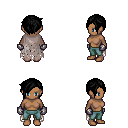
a pixel art fantasy rpg character, female body template, human, dark skin, gray tattered cape, teal pants, black pixie cut hairstyle, metal gloves, four views (front, back, left, right), 2x2 character sprite sheet, small pixel art, hard edges, no anti-aliasing